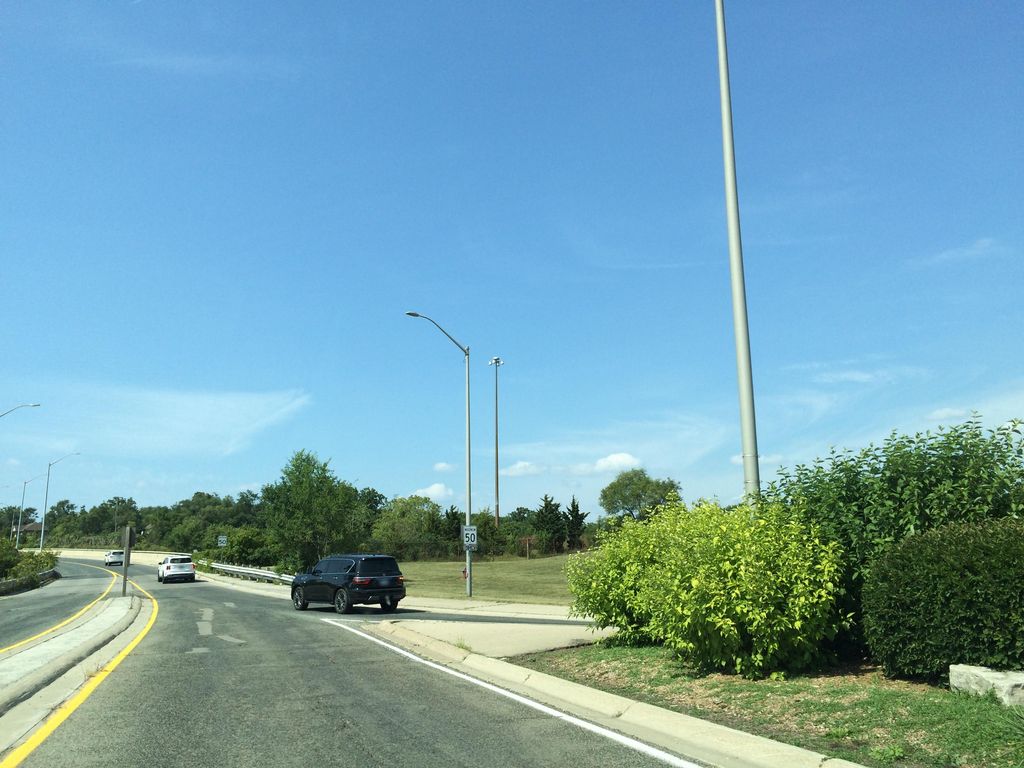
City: hamilton